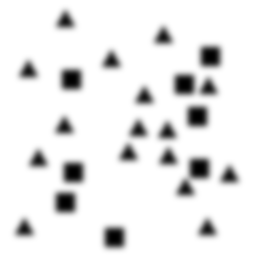
Squares: 8
Triangles: 16
Stars: 0
Total shapes: 24